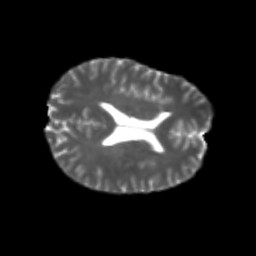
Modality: T2w
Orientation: axial
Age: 21
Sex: male
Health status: healthy
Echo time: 0.074 s